Question: After reading every article here and trying every suggested action I'm out of things to try:
I have a namespace issue in Visual Studio 2015 - in a XAML file in UWP.
The concrete error message is:
> "The name "FieldManagementViewModel" does not exist in the namespace
"using:StudyConfigurationClient.ViewModels"".
This is my XAML:
<URL>
This is the structure to show, that the folder and file actually exists, folder structure equals namespaces in this project:

I've looked all references and namespaces through, I've repaired Visual Studio 2015, I've cleaned and rebuilt several times and changed platform for the build back and forth - I'm out of options.
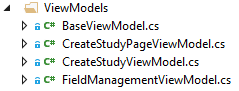
Answer: Thanks for helping - this issue magically went away when I pulled a change from git, which shouldn't affect this in any way. Sorry for not being able to help others, but I haven't got a clue about what happened.